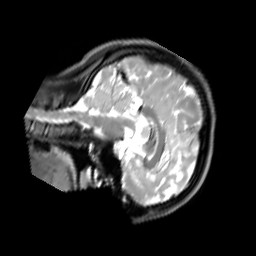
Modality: PDw
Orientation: sagittal
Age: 23
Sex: female
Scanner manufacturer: siemens
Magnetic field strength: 3 T
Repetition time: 11.88 s
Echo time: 0.014 s